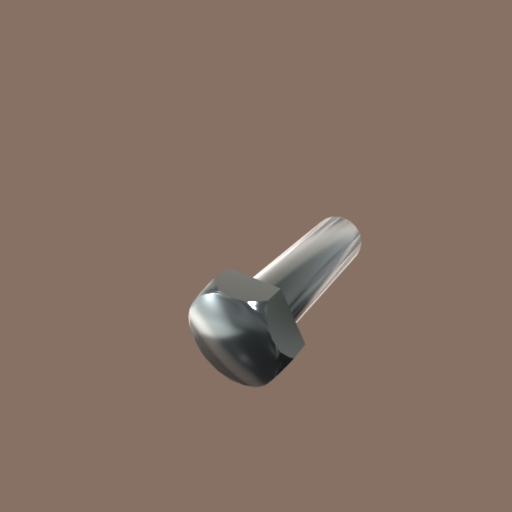
Label: bolt